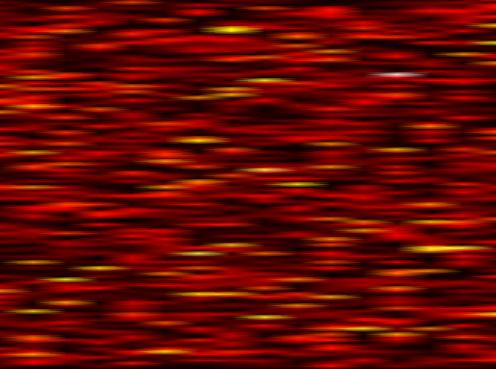
Label: FBMC